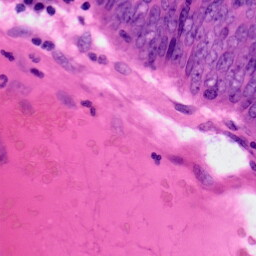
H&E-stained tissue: Colon